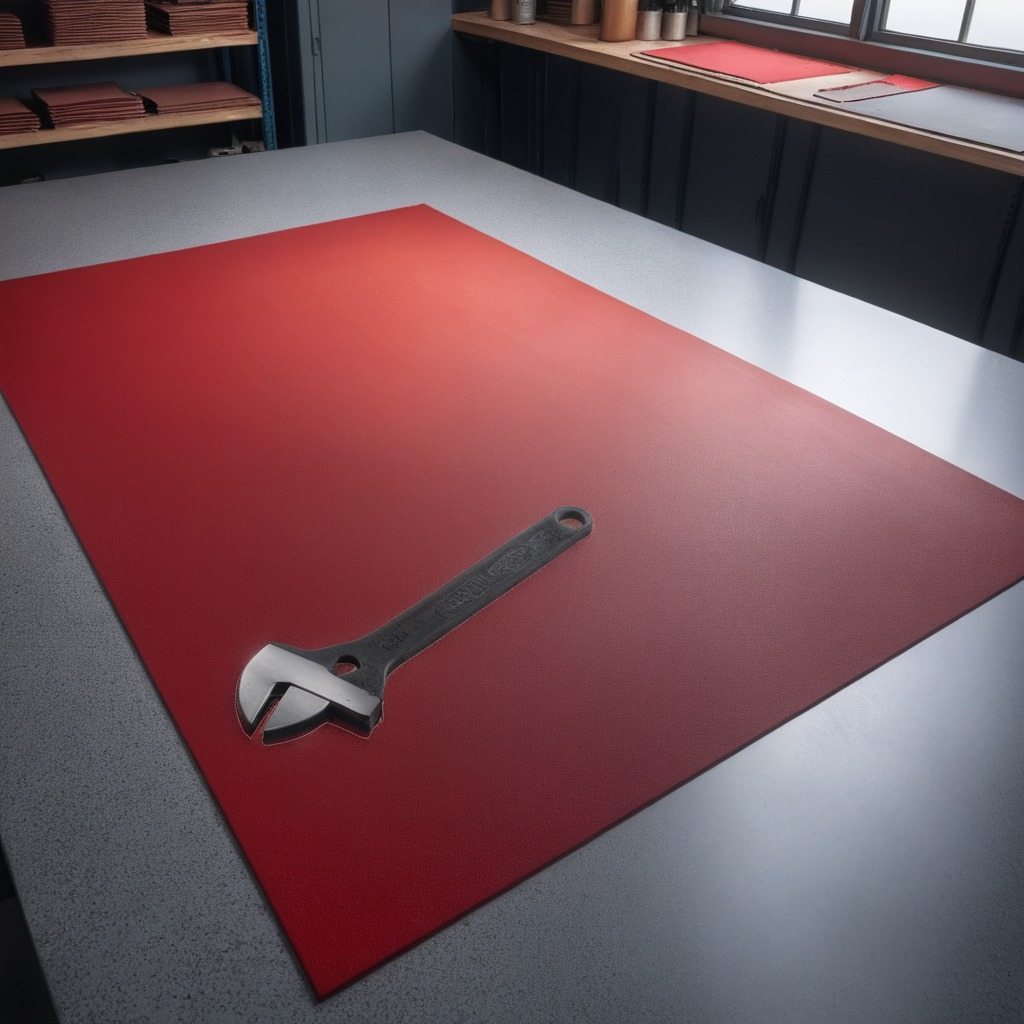
An wrench lies on a clean granite tabletop covered with a red rubber mat inside a workshop under bright overhead lighting crisp shadows high clarity worn but beneath the mat.